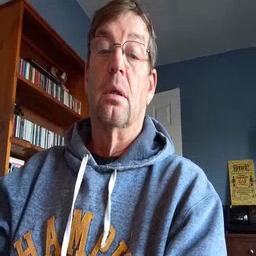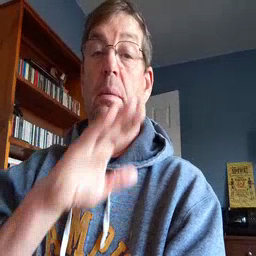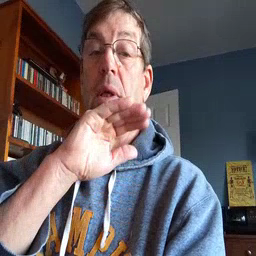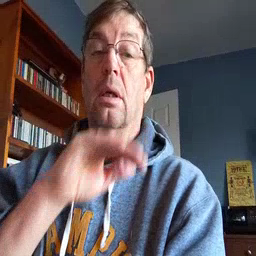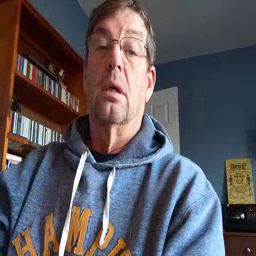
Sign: pig